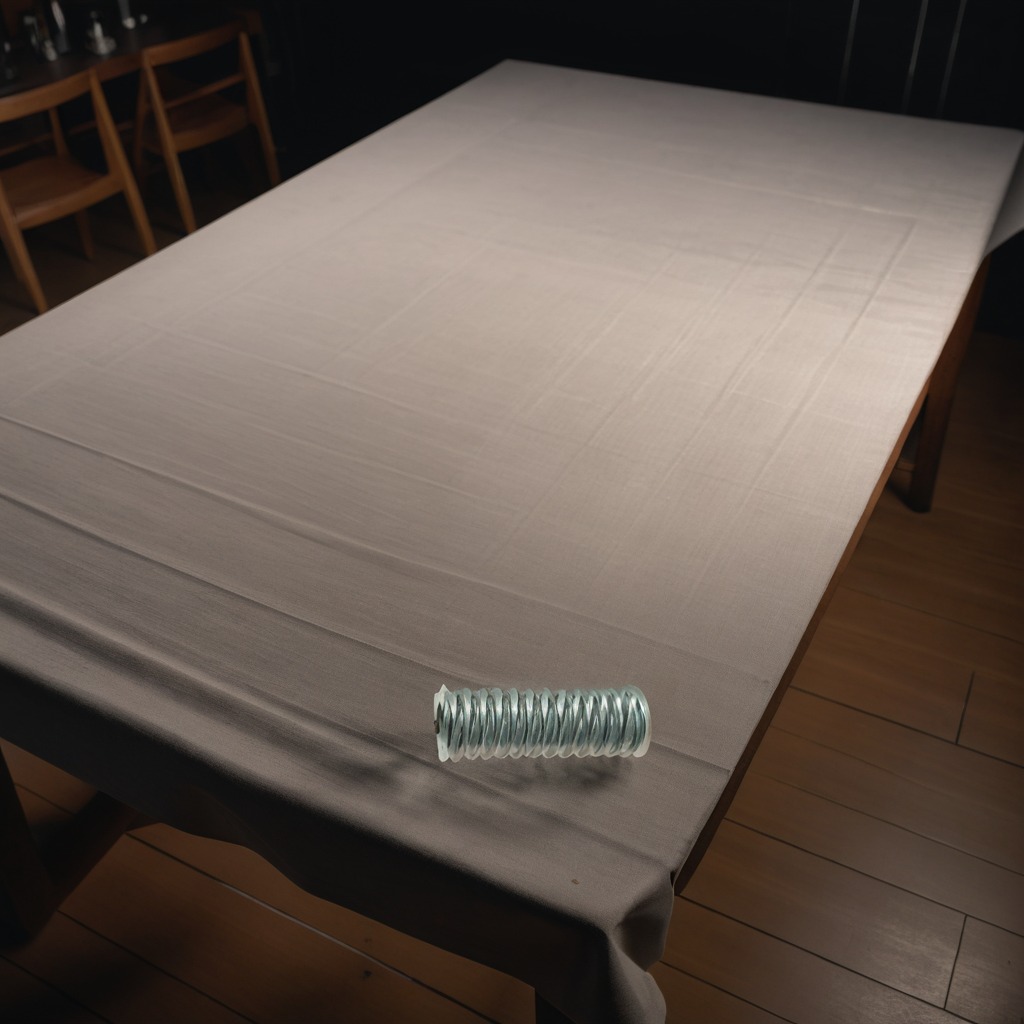
A coiled metal spring is lying on the wooden table.